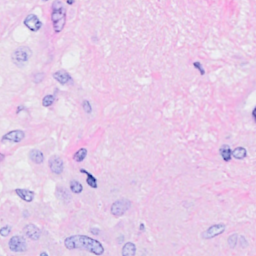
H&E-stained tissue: Breast